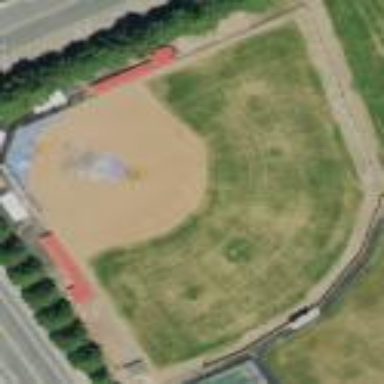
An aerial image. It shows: Clay baseball pitch for leisure and sports.